Question: When the user presses a button, I would like fragment B to appear on the left, like this:

Here is my code right now to do this:
'''
<?xml version="1.0" encoding="utf-8"?>
<LinearLayout xmlns:android="http://schemas.android.com/apk/res/android"
android:id="@+id/root"
android:layout_width="fill_parent"
android:layout_height="fill_parent"
android:orientation="horizontal" >
<ViewGroup
android:id="@+id/leftContainer"
android:layout_width="0dp"
android:layout_height="fill_parent"
android:layout_weight="1"
android:background="#ffff0000" />
<ViewGroup
android:id="@+id/rightContainer"
android:layout_width="0dp"
android:layout_height="fill_parent"
android:layout_weight="2"
android:background="#ff00ffff" />
</LinearLayout>
'''
---
'''
android.support.v4.app.FragmentTransaction ft = getSupportFragmentManager().beginTransaction();
ft.add(R.id.leftContainer, fragmentA);
ft.add(R.id.rightContainer, fragmentB);
ft.commit();
'''
Unfortunately, all this gives me is a black screen. I do not even see the background colors for the fragments.
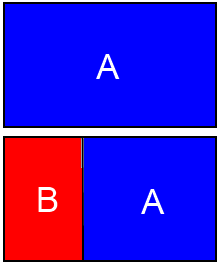
Answer: The answer is to:
'''
add B
add A
call ft.hide(B);
'''
Then when needed:
'''
call ft.show(B);
'''